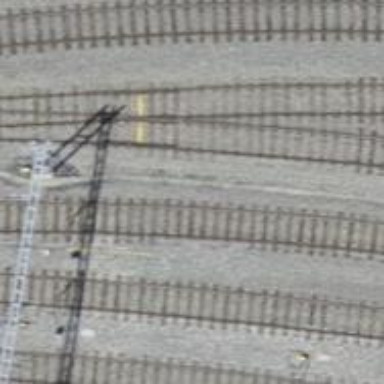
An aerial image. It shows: Railway yard with single electrified track. The contact line has voltage of 3000 or 15000.